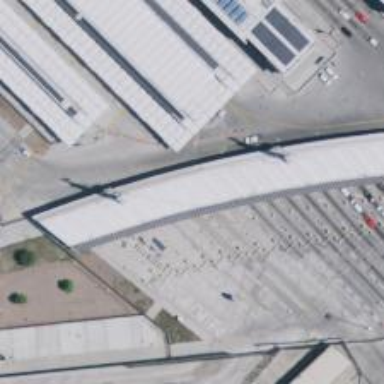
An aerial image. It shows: Border control barrier.